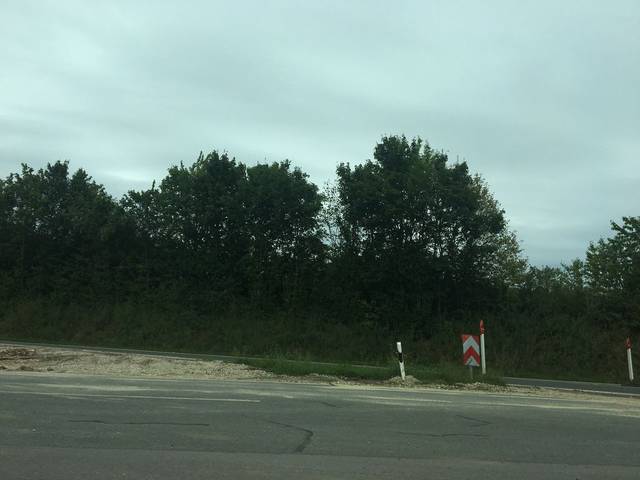
Region: Germany
Coordinates: 49.49, 10.846